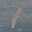
Label: 1